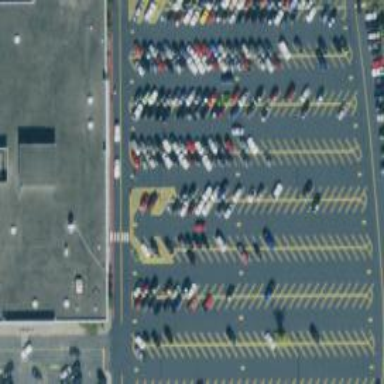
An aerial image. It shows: Parking space.